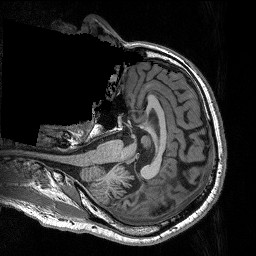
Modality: T1w
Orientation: axial